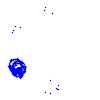
Particle: electron